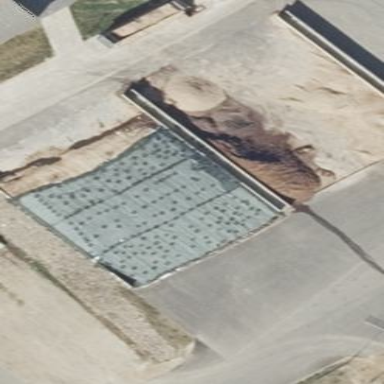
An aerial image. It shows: Bunker silo.